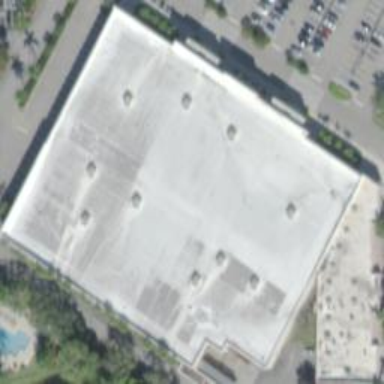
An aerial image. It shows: Department store building.